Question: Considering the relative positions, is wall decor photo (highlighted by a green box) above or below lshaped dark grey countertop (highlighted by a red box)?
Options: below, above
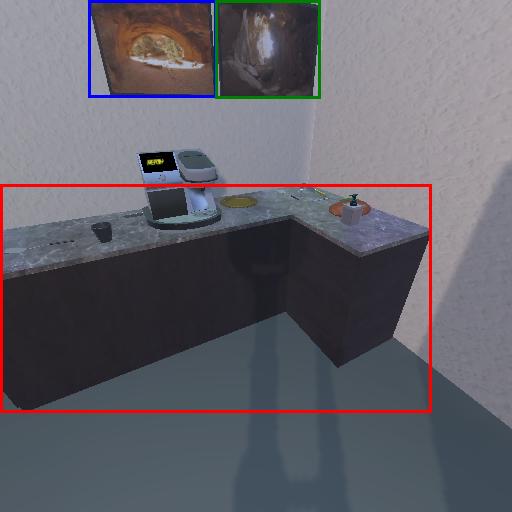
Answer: below